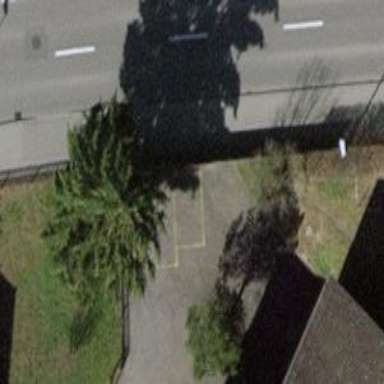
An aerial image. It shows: Road with steps.